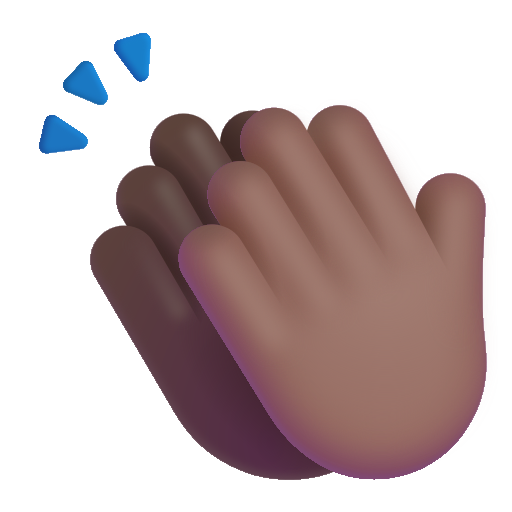
clapping hands color  dark